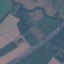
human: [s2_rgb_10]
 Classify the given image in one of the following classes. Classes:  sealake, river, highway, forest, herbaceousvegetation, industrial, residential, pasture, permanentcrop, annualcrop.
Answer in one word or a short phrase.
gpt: Highway